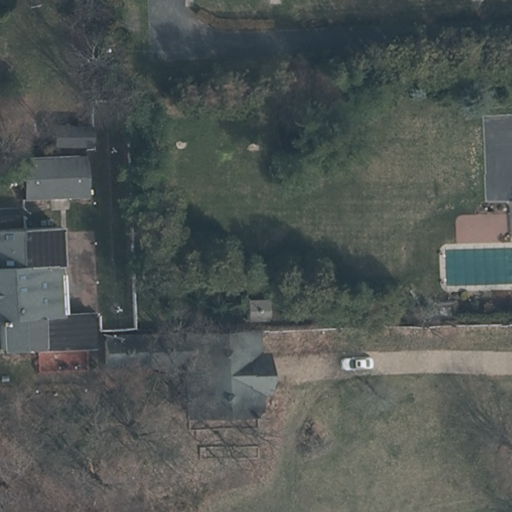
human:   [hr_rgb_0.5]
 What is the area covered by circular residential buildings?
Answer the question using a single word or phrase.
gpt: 0m2

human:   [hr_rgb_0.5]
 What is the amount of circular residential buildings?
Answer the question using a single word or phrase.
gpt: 0

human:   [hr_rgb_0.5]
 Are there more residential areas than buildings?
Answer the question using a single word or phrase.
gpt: no

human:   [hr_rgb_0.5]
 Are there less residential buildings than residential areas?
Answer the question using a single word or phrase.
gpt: no

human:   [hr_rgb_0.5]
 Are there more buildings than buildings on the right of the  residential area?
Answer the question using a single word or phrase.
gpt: no

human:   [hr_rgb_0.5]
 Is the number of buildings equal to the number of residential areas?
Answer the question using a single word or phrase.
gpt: no

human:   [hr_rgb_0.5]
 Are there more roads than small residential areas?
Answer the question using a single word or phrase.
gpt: no

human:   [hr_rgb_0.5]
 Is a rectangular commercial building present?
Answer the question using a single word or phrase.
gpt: no

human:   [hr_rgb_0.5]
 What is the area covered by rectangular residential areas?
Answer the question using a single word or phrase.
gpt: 10595m2

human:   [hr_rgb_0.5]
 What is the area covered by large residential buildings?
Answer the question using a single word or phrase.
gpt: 0m2

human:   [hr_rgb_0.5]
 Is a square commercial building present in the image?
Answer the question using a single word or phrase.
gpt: no

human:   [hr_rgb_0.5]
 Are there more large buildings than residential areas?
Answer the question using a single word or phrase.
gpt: no

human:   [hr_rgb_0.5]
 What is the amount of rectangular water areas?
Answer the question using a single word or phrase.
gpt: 0

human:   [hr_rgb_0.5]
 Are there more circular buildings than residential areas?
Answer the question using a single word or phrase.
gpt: no

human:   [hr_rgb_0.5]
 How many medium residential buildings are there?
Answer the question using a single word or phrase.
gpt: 2

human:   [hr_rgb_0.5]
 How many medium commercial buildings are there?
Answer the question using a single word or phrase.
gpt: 0

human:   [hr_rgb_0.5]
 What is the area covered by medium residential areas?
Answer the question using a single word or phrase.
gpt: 0m2

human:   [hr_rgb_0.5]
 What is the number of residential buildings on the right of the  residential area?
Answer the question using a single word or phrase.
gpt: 2

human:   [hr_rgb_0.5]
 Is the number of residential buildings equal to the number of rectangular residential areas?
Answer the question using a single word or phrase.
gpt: no

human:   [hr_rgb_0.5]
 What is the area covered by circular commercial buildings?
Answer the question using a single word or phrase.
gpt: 0m2

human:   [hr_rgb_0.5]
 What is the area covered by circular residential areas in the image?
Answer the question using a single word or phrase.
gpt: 0m2

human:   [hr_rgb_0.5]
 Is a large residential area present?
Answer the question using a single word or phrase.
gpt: yes

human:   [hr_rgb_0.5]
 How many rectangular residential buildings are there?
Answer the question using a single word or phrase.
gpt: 0

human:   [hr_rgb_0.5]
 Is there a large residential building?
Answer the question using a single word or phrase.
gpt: no

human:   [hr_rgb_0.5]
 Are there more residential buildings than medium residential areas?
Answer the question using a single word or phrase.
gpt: yes

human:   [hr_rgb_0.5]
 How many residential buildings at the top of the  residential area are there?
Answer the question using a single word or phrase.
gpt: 2

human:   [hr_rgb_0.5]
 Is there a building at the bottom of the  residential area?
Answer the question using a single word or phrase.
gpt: no

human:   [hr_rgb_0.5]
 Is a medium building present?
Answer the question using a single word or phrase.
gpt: yes

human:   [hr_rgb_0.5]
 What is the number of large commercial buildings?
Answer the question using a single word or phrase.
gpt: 0

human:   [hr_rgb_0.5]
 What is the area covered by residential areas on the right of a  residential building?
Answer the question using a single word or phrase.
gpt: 0m2

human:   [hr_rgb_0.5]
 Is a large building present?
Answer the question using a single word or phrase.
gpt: no

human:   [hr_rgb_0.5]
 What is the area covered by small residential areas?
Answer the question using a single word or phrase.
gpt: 0m2

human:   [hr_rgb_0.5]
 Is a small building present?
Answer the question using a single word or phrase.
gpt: yes

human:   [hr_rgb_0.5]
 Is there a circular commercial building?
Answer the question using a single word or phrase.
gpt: no

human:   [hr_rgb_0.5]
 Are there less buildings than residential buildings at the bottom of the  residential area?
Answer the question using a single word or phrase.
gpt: no

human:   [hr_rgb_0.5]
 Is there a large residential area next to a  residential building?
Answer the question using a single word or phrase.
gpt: yes